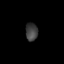
Tissue: lung
Cell type: Others
Senescence score: 0.2233
Nuclear area (px): 217
Mean DAPI intensity: 61.995